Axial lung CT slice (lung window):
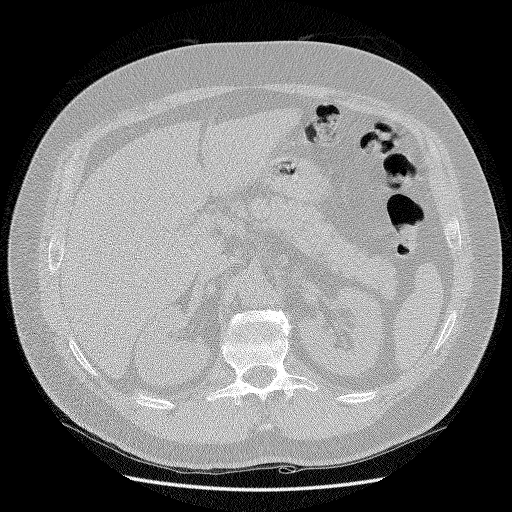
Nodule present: no